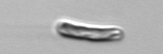
Label: Guinardia_striata